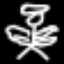
Label: angel